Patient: sex M, age 79
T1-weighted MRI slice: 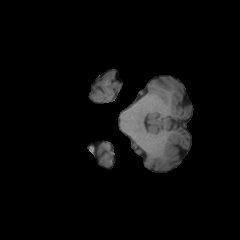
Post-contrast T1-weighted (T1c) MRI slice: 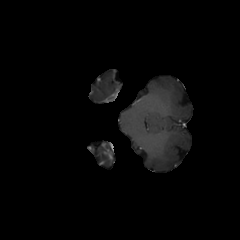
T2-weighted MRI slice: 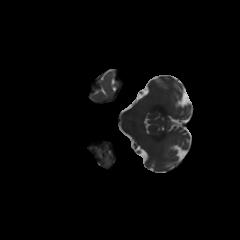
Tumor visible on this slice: no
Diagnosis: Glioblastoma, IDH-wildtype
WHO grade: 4